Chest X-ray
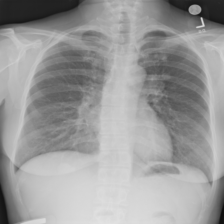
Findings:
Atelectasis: negative
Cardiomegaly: negative
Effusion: negative
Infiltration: negative
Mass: negative
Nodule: positive
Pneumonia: negative
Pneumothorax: negative
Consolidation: negative
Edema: negative
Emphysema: negative
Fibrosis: negative
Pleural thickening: negative
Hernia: negative